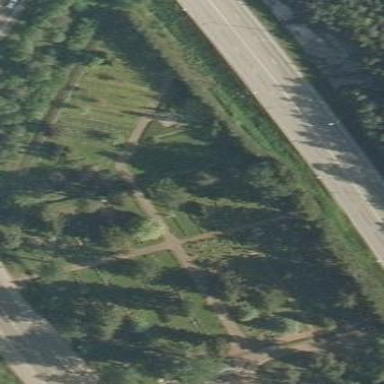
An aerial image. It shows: Cemetery.